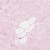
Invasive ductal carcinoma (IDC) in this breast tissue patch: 0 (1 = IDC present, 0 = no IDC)